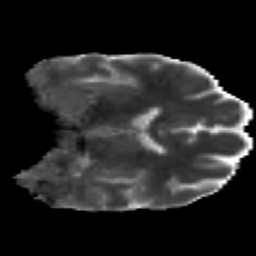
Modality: MD
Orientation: coronal
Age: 48
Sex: male
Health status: healthy
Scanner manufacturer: philips
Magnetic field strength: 3 T
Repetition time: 4.378 s
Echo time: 0.09797 s